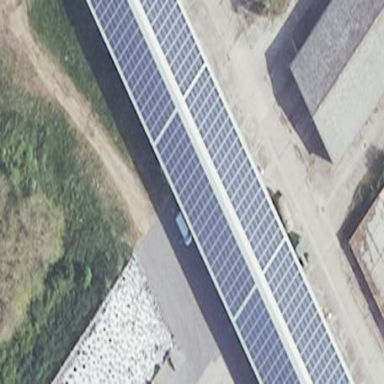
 generating electricity through solar energy."